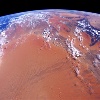
Label: land